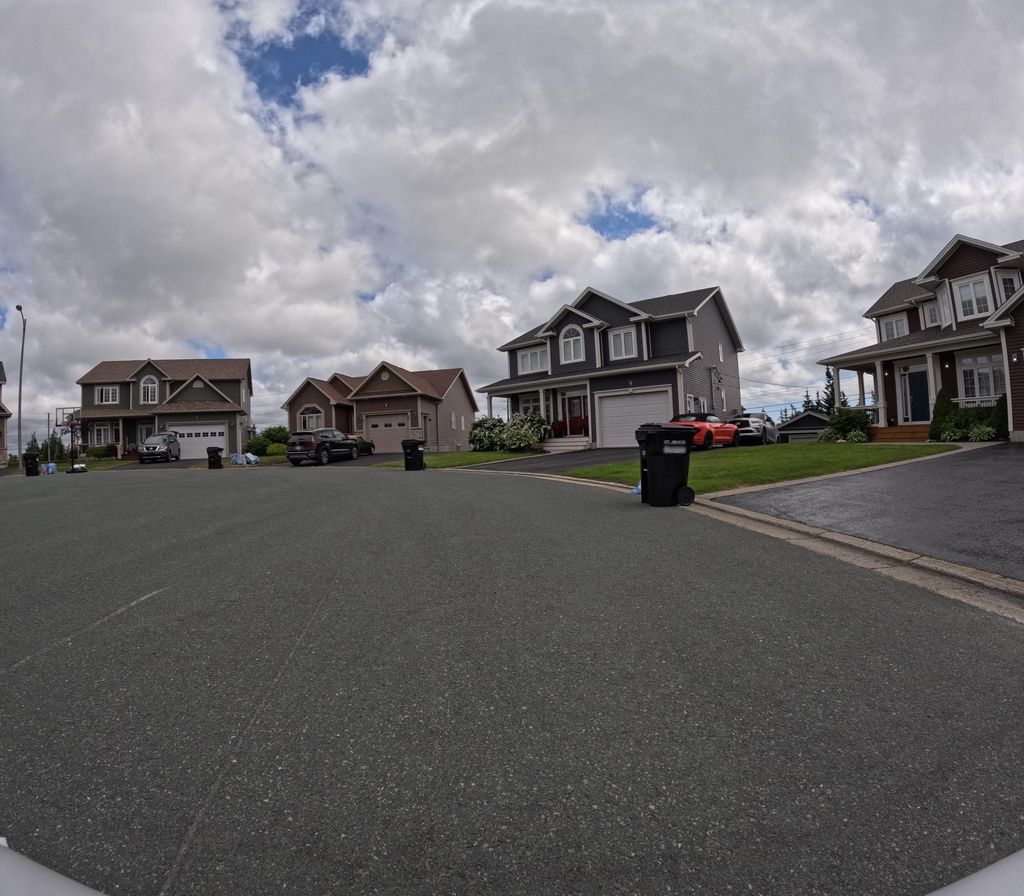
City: st_johns